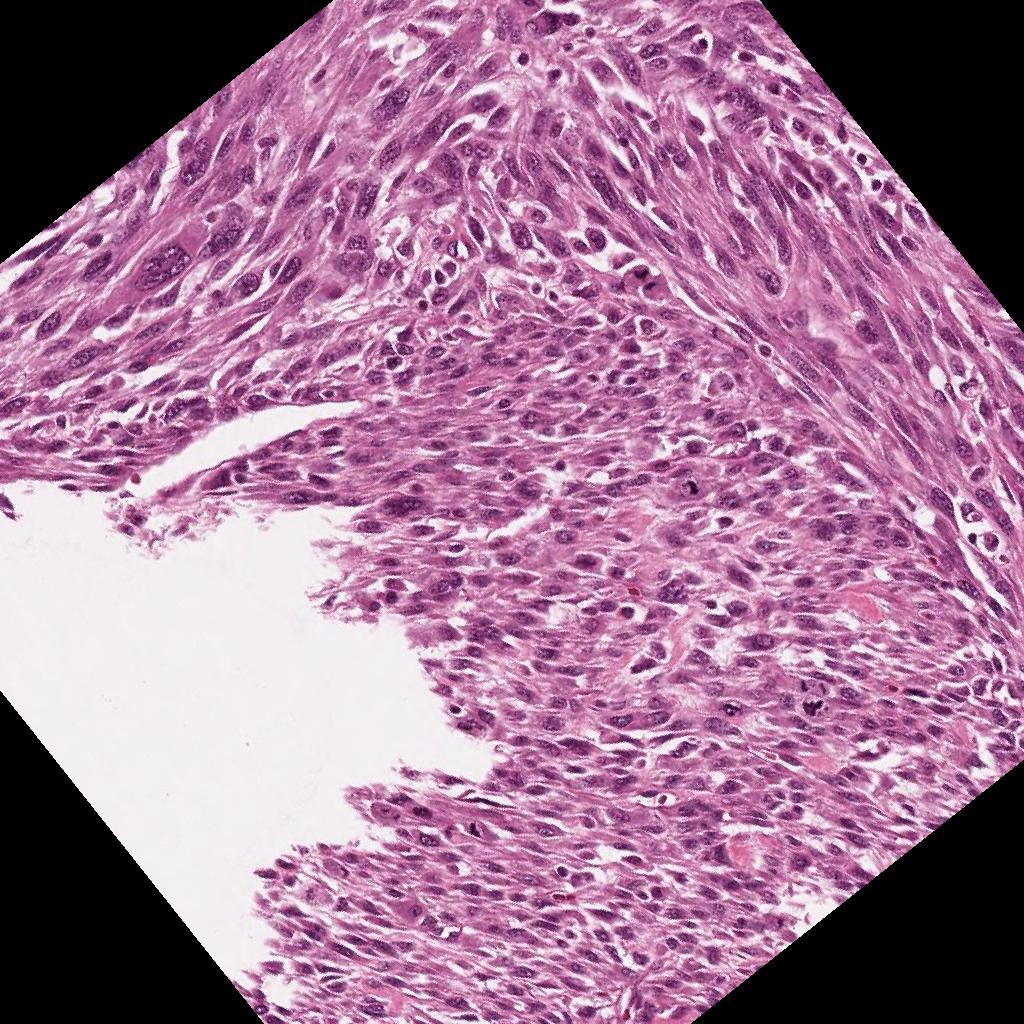
Label: Viable